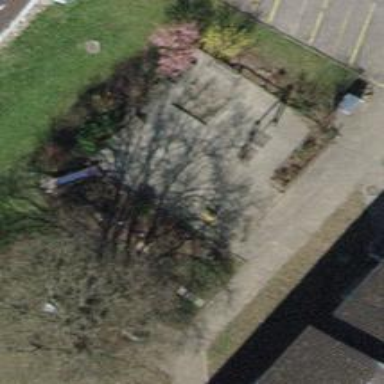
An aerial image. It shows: Playground area for leisure land.